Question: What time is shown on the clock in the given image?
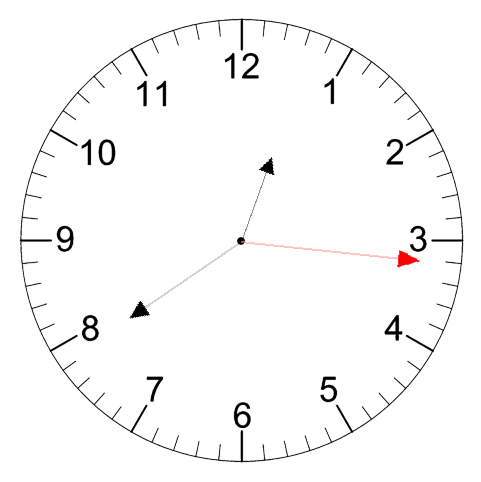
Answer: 12:39:16